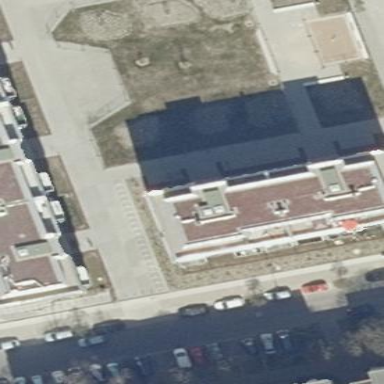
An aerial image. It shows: Flat-roofed apartment building.